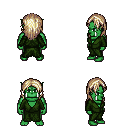
a pixel art fantasy rpg character, male body template, orc, green skin, green robe, white pants, white blonde long hairstyle, four views (front, back, left, right), 2x2 character sprite sheet, small pixel art, hard edges, no anti-aliasing